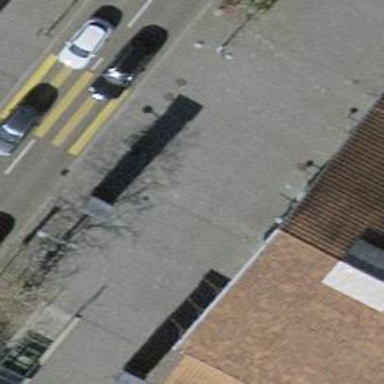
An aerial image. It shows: Sidewalk made of sett.